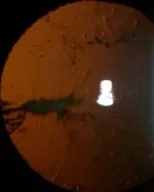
B: The needle tract seen more clearly on retroillumination.
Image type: ophthalmic_imaging (oct)